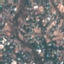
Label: Residential